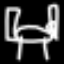
Label: bed